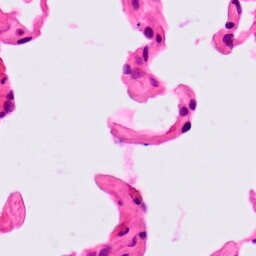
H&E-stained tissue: Lung